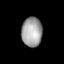
Tissue: lung
Cell type: Epithelial cells
Senescence score: 0.2382
Nuclear area (px): 598
Mean DAPI intensity: 160.152